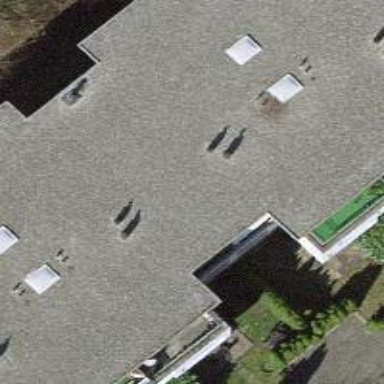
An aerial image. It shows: View of apartment building.